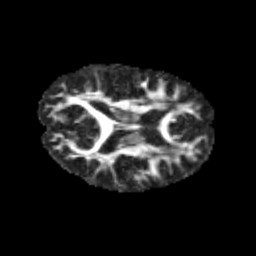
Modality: FA
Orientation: axial
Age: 11
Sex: male
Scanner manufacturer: siemens
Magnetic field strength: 3 T
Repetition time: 3.8 s
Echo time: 0.07 s